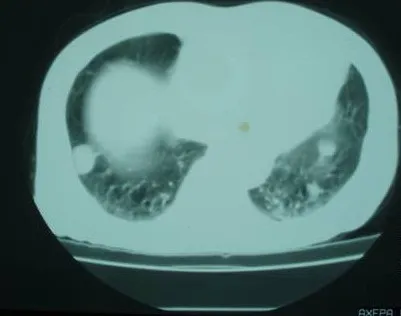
Computed tomography scan of the thorax.
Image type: radiology (ct)